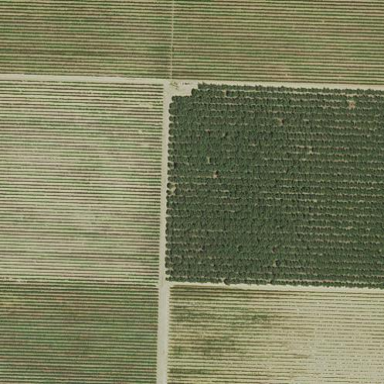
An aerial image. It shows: Vineyard with grape crops.